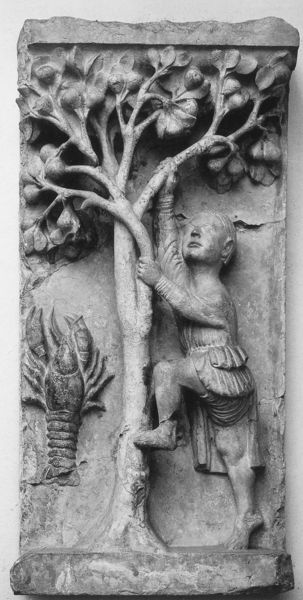
Titel: Monatsreliefs
Institution: Ferrara, Dommuseum
Schlagwörter: baum, mann, tier, stein, ast, baumstamm, kirche, figur, feigen, skulptur, pflücken, relief, adam, paradies, hummer, scheren, allegorie, toga, mittelalter, klettern, feige, krebs, feigenbaum, spinnentier, 1100